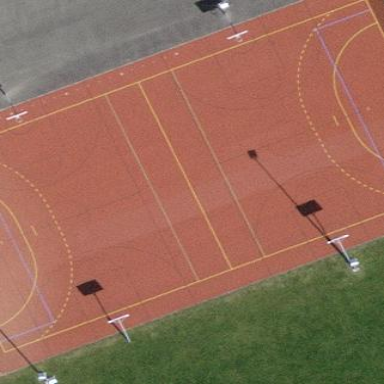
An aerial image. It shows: Tartan basketball court situated on pitch designated for leisure land.